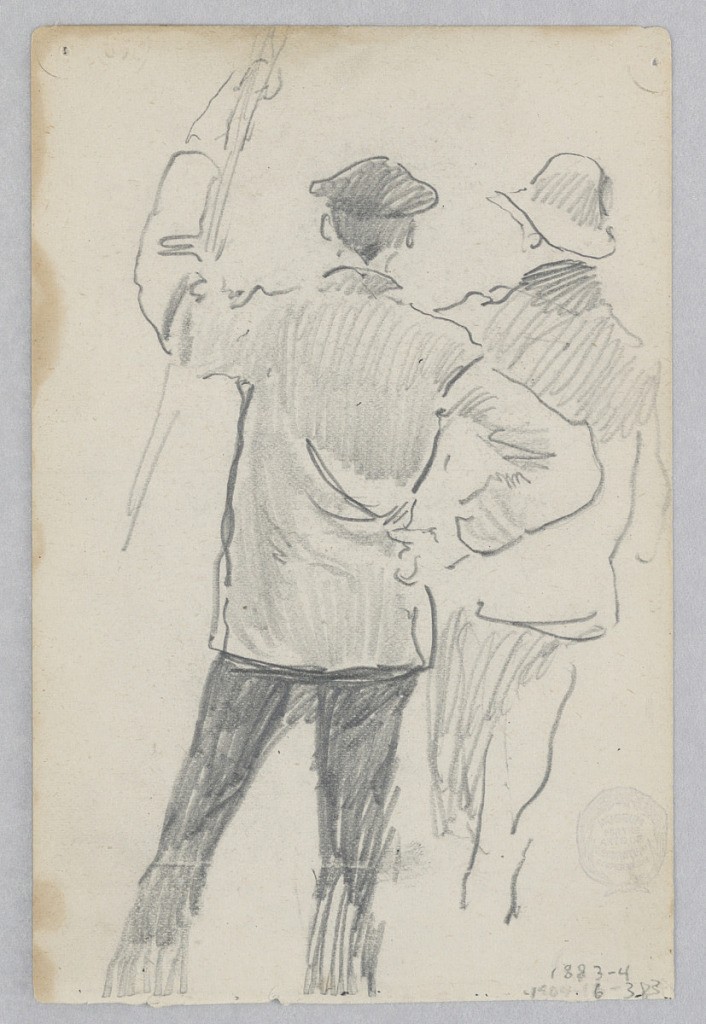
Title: Men
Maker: Robert Frederick Blum, American, 1857–1903
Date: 1883–1884
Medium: Graphite on wove paper
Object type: Drawing
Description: Recto: A sketch of two male figures; Verso: A sketch of a female figure.